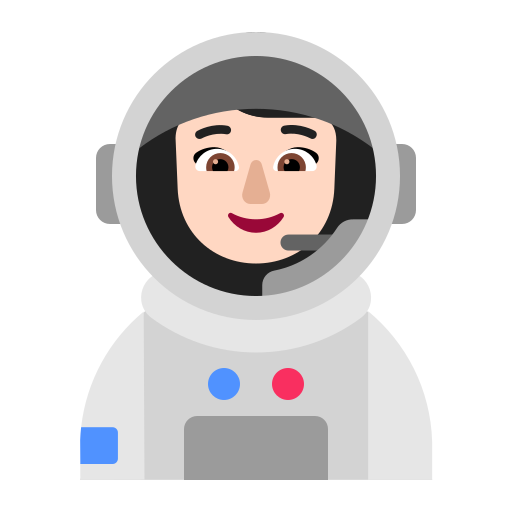
woman astronaut flat light